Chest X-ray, PA view. Patient: 45 years old, sex M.
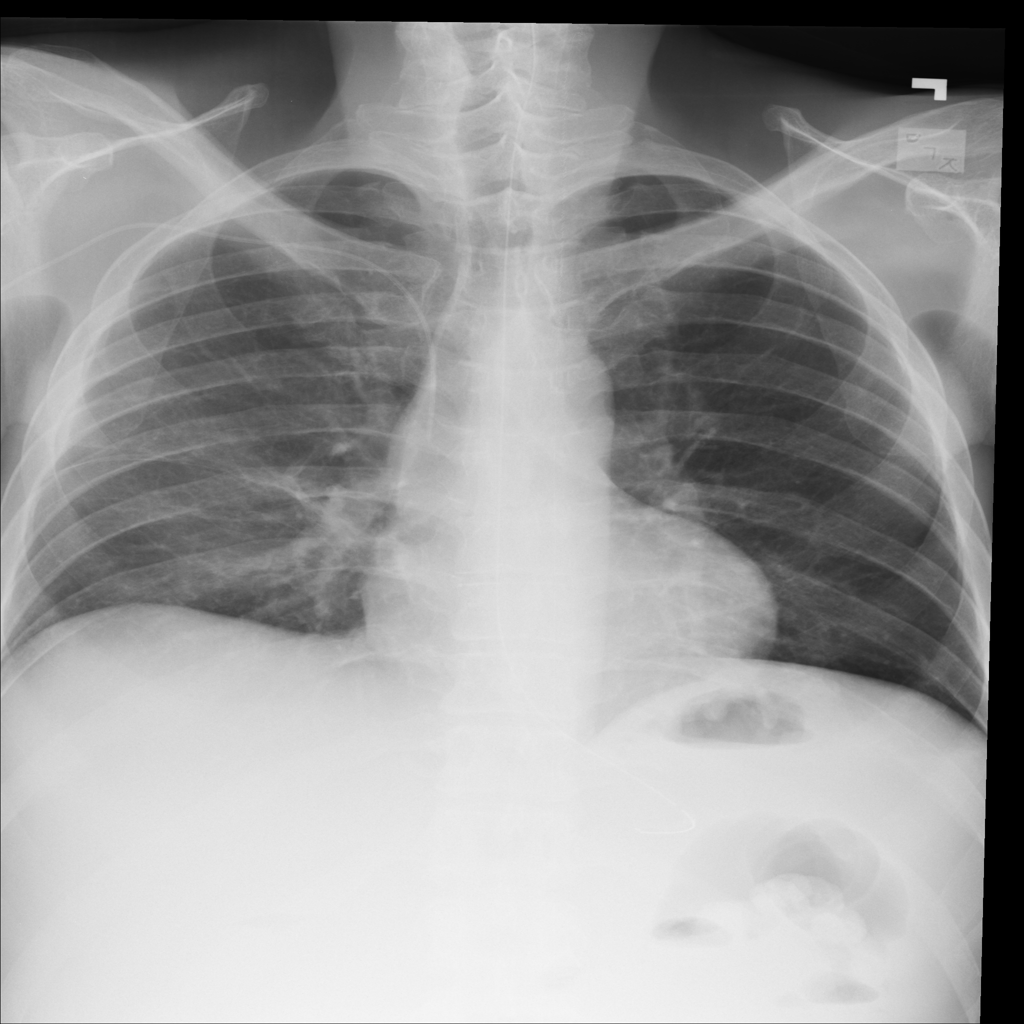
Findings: Atelectasis, Infiltration